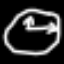
Label: clock